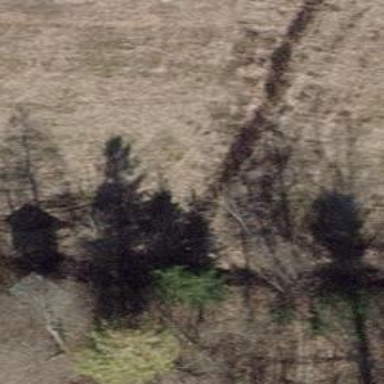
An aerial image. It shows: Ditch in the surroundings.